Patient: sex M, age 58
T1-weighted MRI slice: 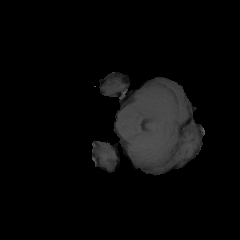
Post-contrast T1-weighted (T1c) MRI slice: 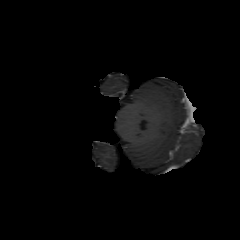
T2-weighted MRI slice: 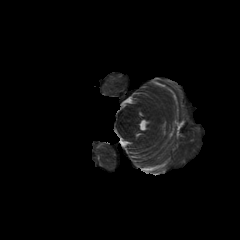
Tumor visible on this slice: no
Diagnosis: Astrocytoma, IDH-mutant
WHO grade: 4